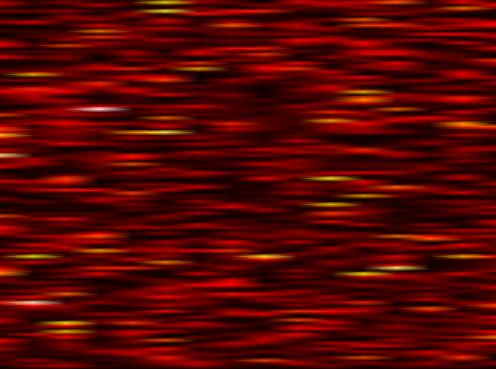
Label: FOFDM